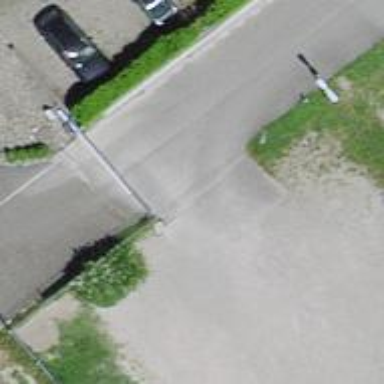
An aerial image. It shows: Gate.